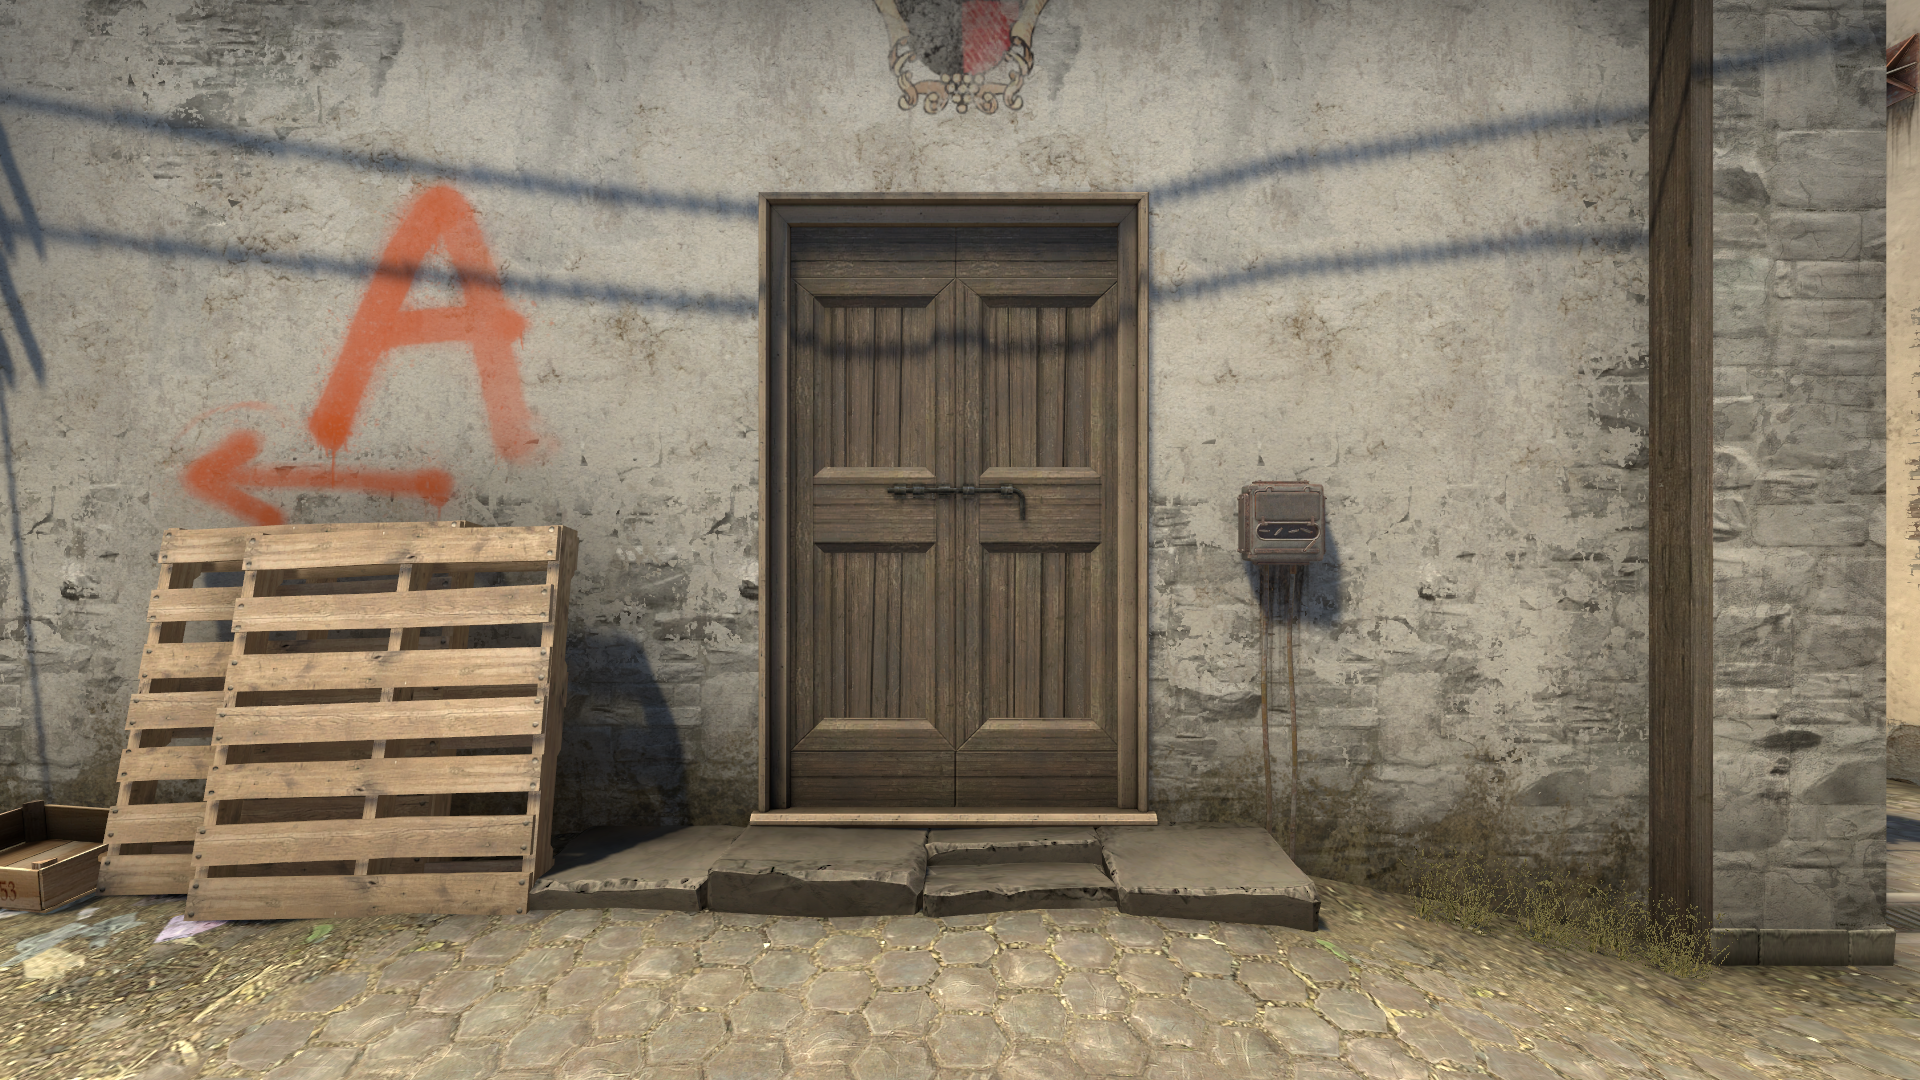
Map: de_inferno